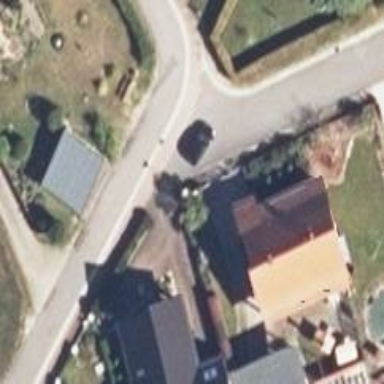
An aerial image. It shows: Living street.